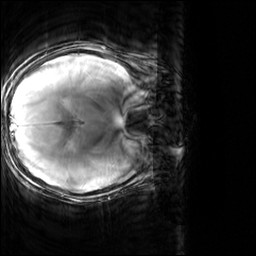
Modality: T2starw
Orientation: axial
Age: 21
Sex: female
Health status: healthy
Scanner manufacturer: siemens
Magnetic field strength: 3 T
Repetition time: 0.7 s
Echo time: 0.02 s